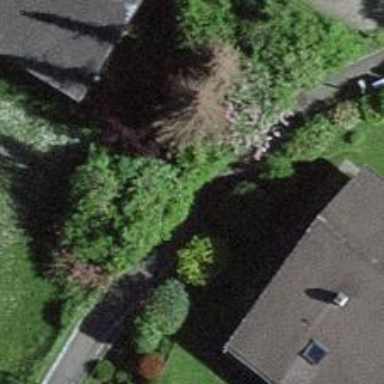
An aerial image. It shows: Paved footway.